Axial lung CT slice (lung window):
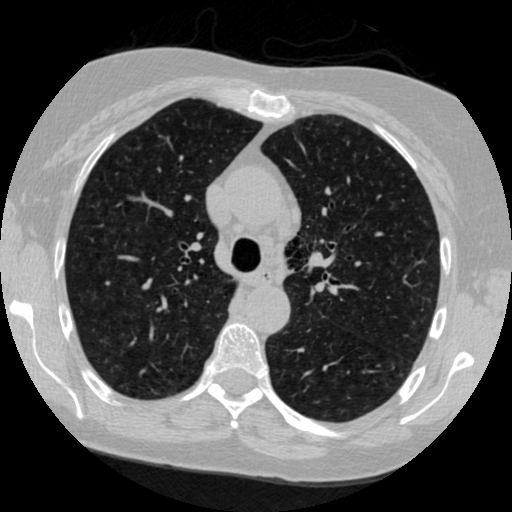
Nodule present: no